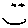
Label: smiley face